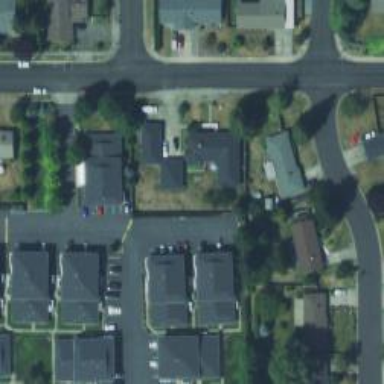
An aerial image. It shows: Living street.